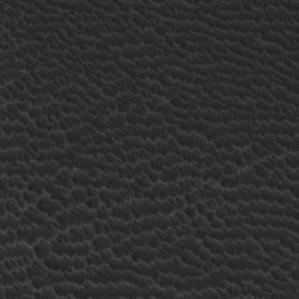
Label: non_frost